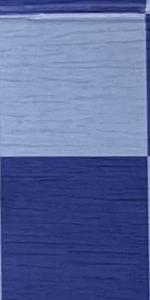
Label: Empty